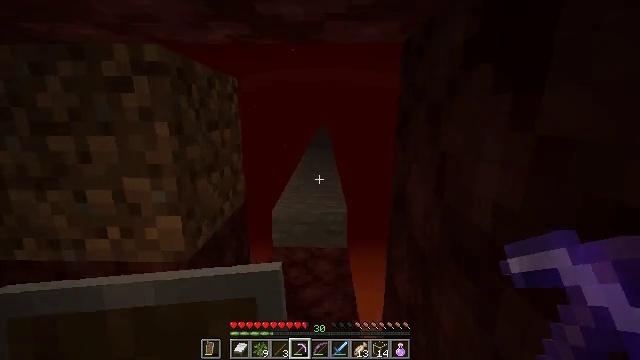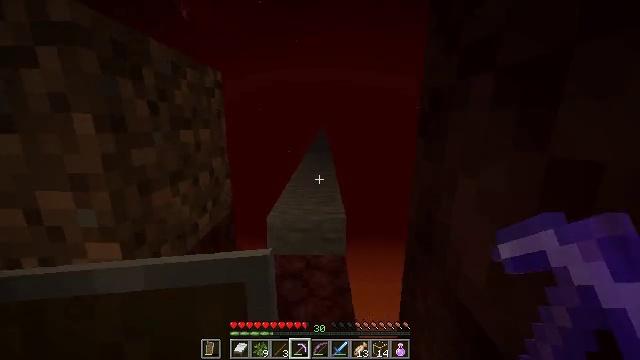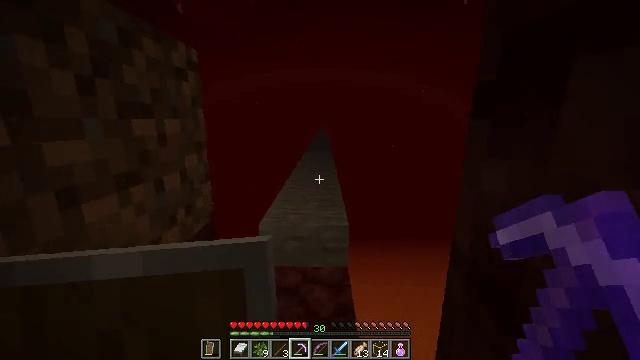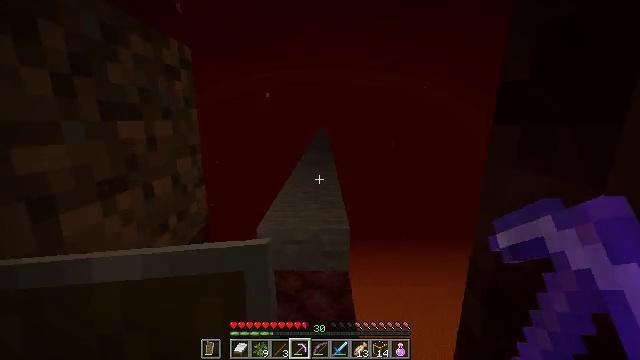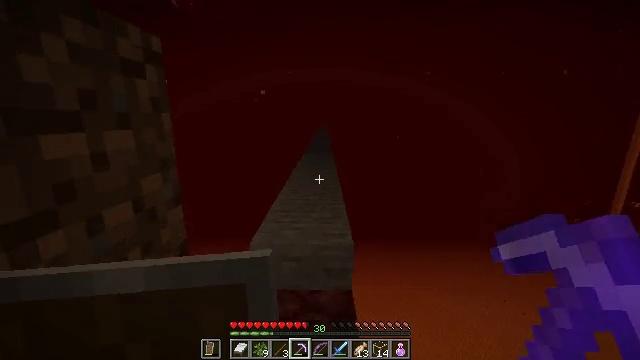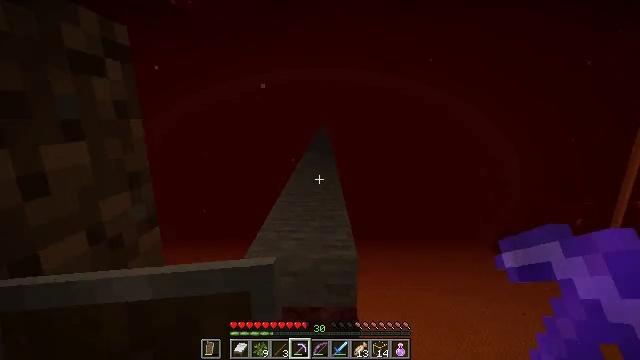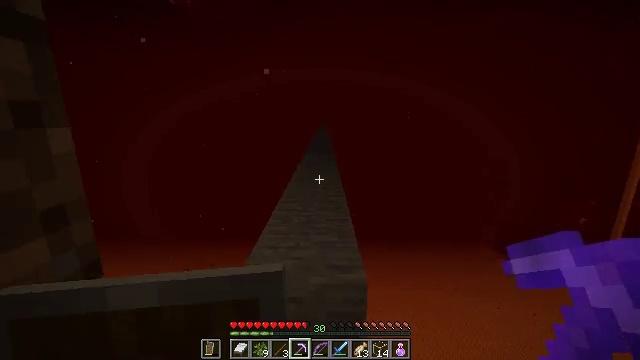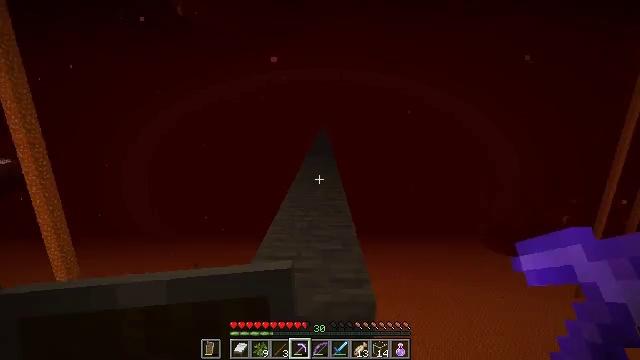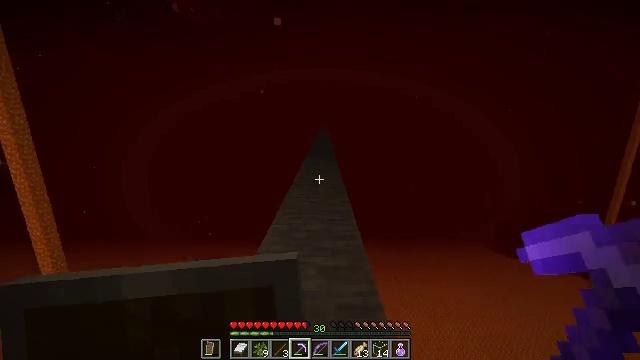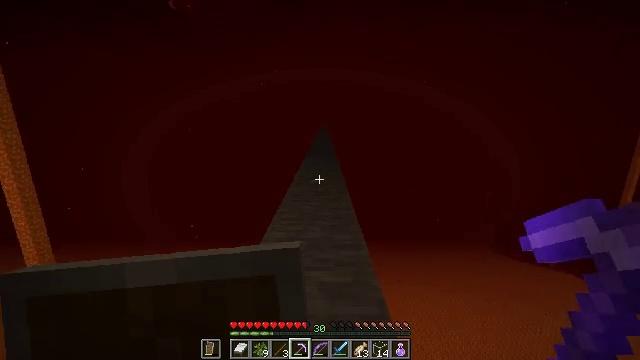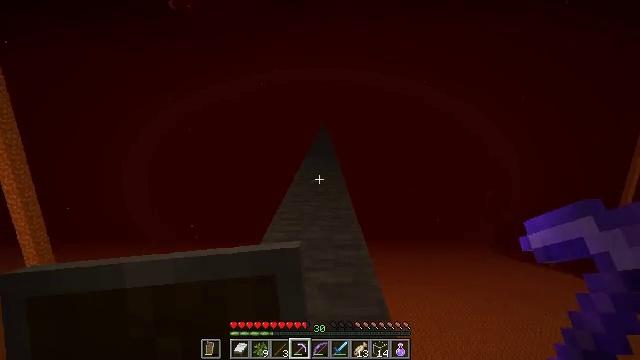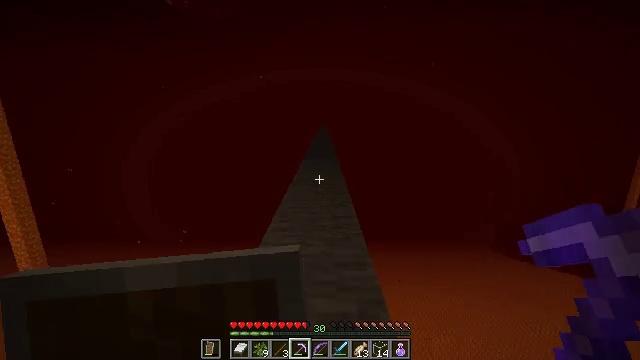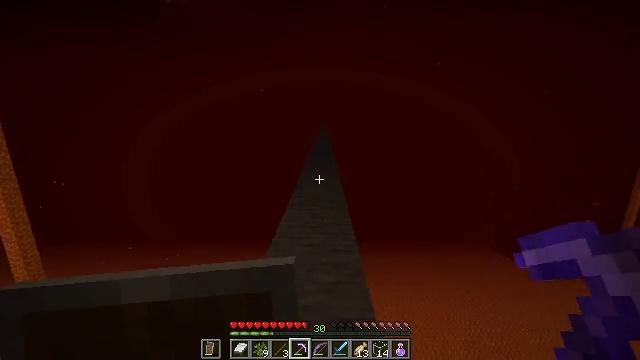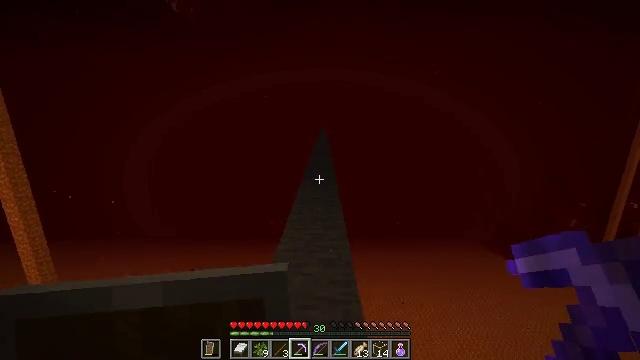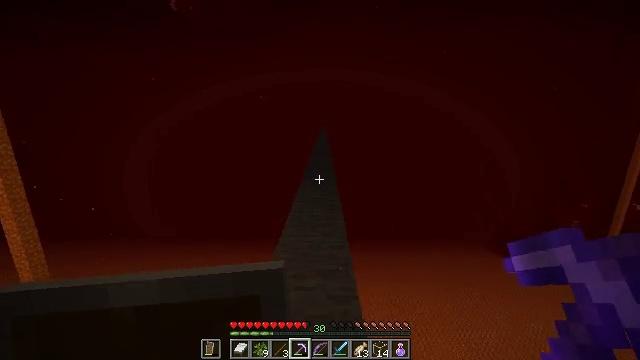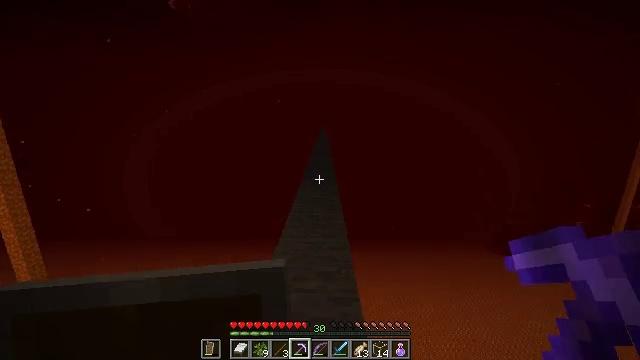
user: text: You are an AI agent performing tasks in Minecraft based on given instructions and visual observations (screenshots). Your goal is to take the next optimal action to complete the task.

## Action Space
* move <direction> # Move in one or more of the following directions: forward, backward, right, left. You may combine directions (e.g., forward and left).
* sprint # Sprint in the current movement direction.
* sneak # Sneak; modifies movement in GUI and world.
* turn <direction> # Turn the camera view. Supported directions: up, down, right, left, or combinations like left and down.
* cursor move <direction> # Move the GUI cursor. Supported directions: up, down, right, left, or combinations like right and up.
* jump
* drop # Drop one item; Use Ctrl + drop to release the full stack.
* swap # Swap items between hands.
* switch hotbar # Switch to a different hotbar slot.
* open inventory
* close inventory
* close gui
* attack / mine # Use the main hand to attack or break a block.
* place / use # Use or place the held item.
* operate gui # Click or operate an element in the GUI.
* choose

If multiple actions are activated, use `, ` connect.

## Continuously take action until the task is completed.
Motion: motion action
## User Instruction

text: Break the nether bricks in a fortress.
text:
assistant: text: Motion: move forward
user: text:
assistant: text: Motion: move forward
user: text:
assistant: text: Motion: move forward
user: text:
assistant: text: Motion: move forward
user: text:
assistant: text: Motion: move forward
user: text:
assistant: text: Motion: move forward
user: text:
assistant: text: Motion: move forward
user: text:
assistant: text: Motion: move forward
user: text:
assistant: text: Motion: move forward
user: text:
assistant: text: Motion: move forward
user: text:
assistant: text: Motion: move forward
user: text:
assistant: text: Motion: move forward
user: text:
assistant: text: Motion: move forward
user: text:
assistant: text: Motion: no_op
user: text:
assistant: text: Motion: no_op
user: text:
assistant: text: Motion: no_op
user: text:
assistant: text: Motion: no_op
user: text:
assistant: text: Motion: move forward
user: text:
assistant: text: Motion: move forward
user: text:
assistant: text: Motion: move forward
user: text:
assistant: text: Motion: no_op
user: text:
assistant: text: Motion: move forward
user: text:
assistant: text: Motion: move forward
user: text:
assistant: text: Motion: move forward
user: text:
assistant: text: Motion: move forward
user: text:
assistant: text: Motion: move forward
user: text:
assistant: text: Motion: move forward
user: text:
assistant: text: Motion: move forward
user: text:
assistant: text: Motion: move forward
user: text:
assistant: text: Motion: move forward